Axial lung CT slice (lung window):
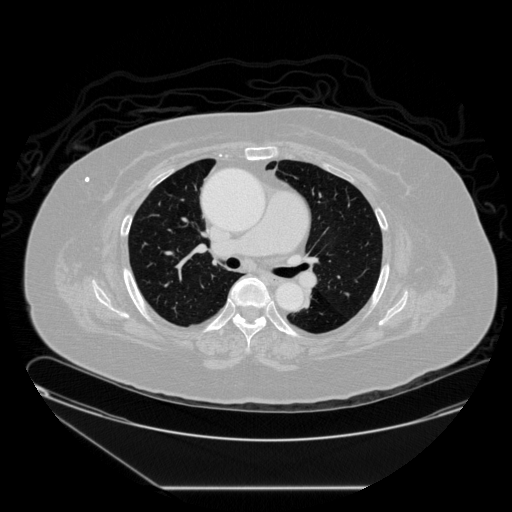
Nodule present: no